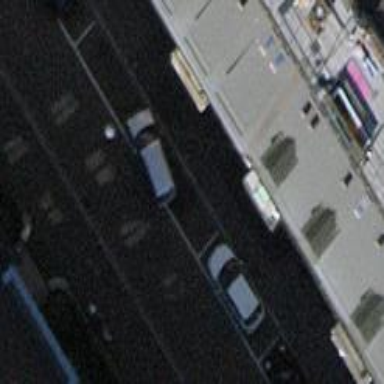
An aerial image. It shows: Parking lane designated for parking.